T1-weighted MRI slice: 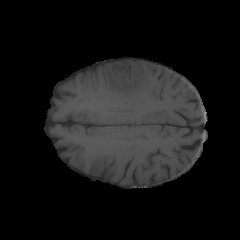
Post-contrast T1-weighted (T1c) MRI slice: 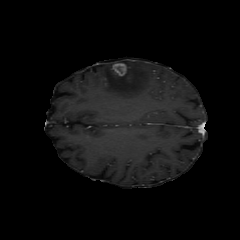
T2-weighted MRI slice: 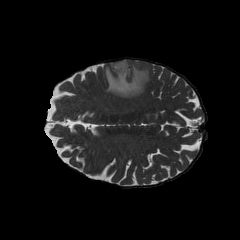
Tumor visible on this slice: yes